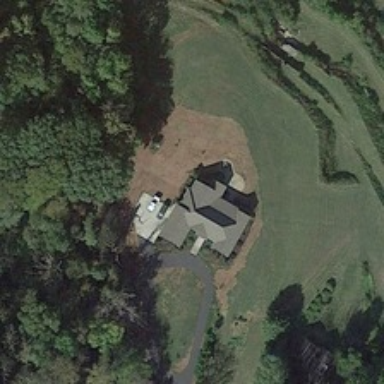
Many green trees and meadows are around a building .